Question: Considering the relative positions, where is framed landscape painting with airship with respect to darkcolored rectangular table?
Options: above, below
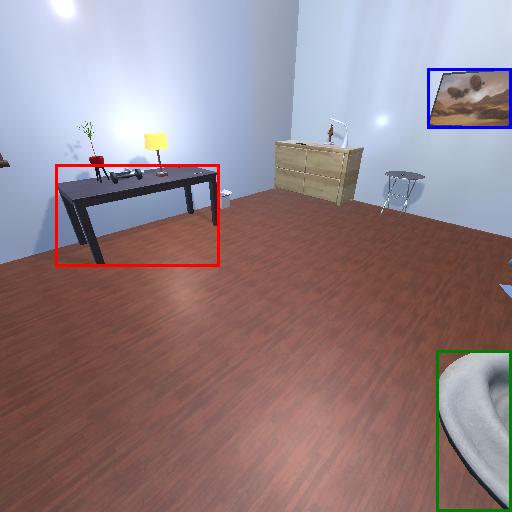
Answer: above